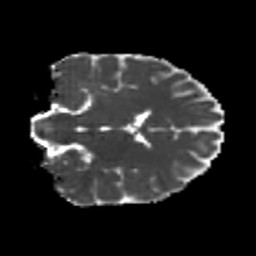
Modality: MD
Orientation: coronal
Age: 20
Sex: male
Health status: healthy
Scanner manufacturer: philips
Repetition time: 7.387 s
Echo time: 0.08599 s